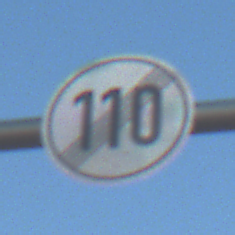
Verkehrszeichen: EndeGeschwindigkeit110
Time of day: SunriseSunset
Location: Outdoor (Suburban)
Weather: PartlyCloudy
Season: Winter
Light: Natural